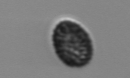
Label: Pseudochattonella_farcimen